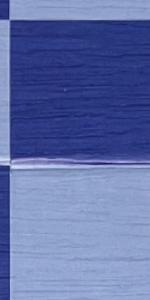
Label: Empty